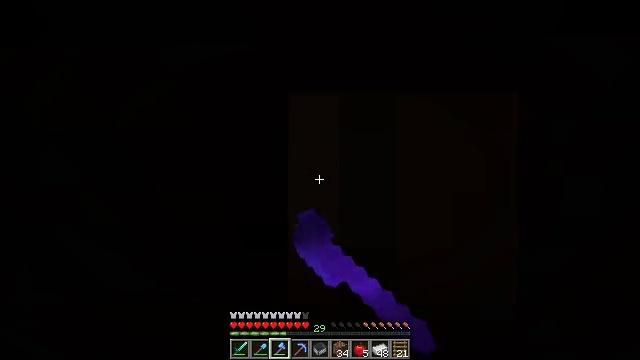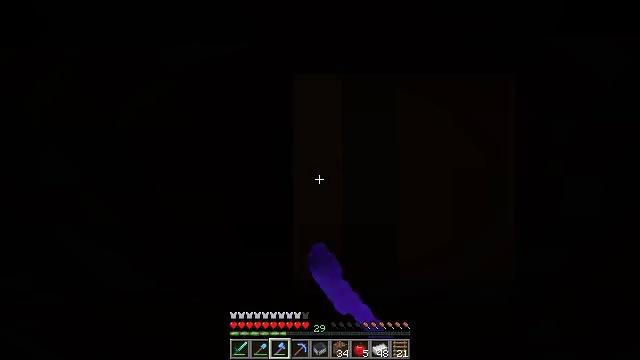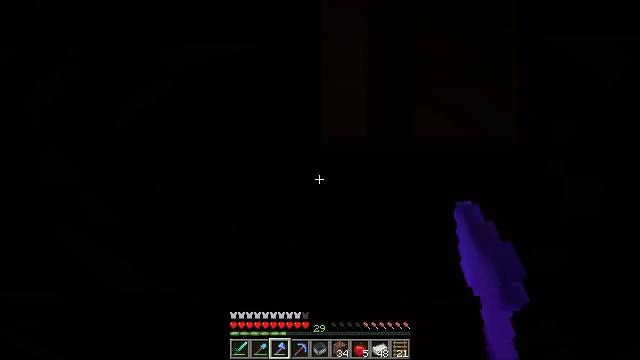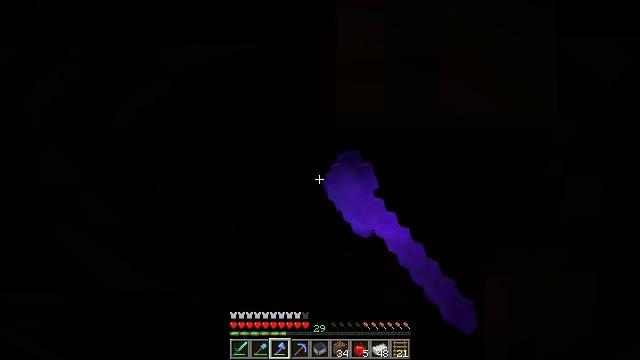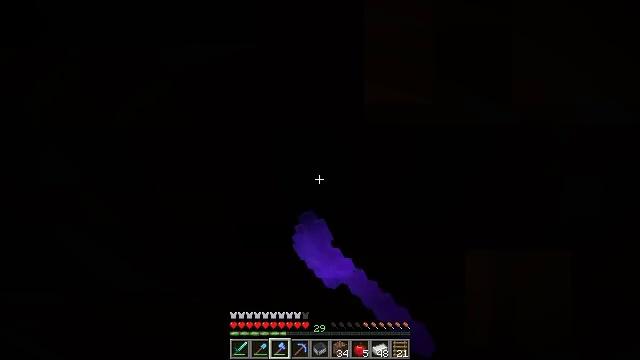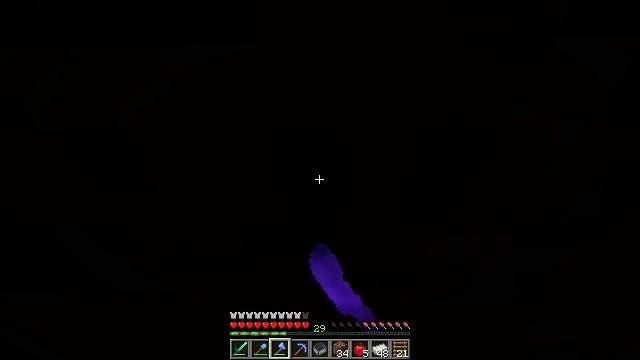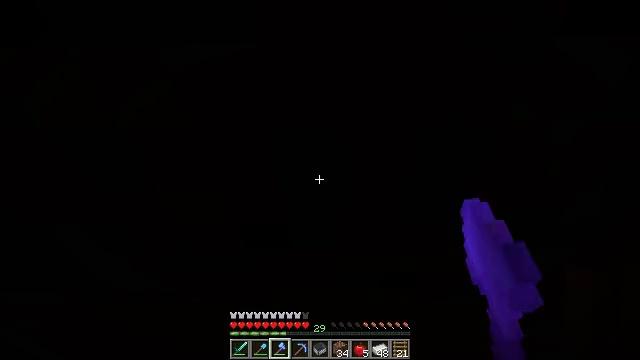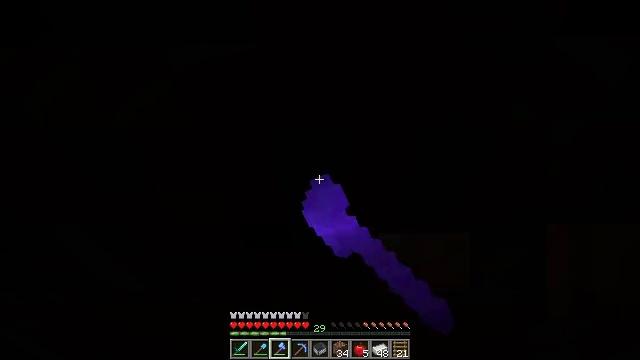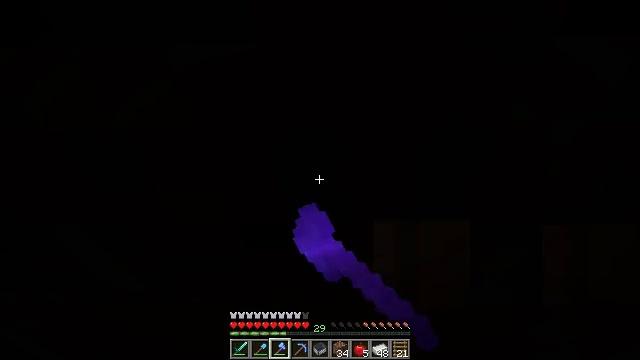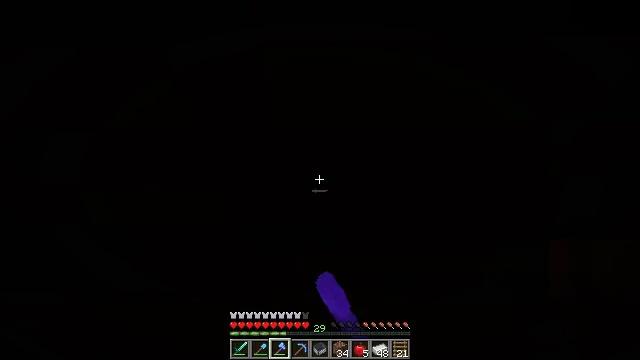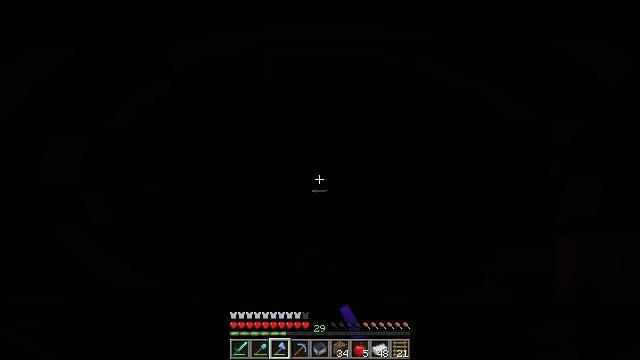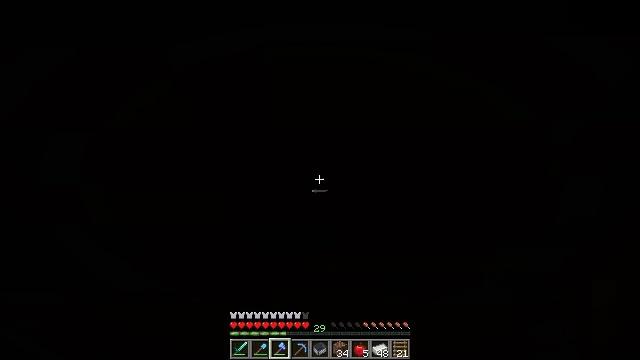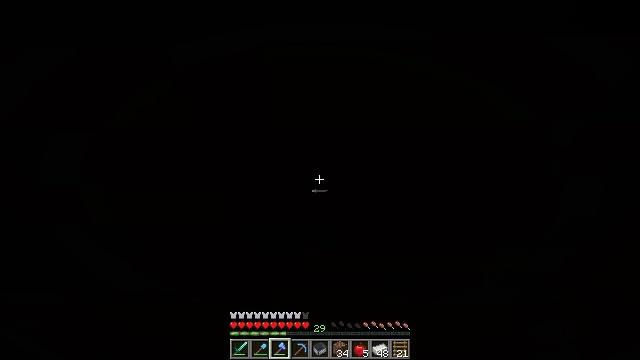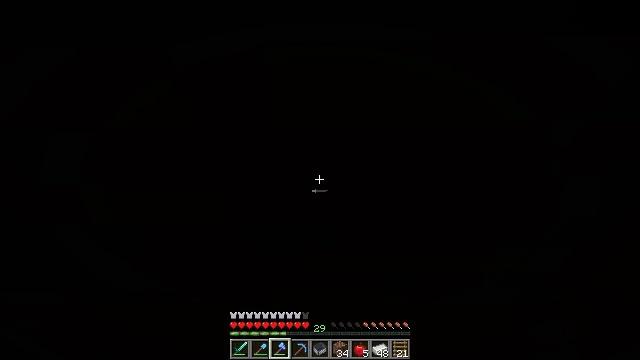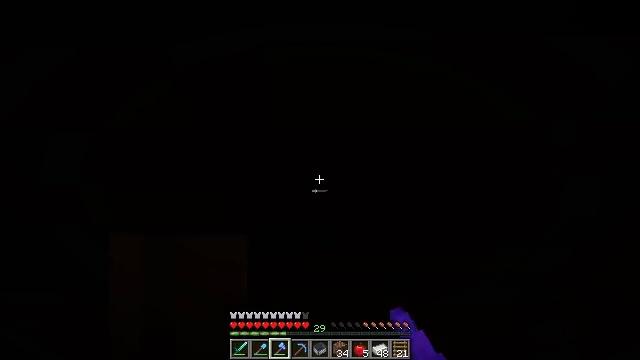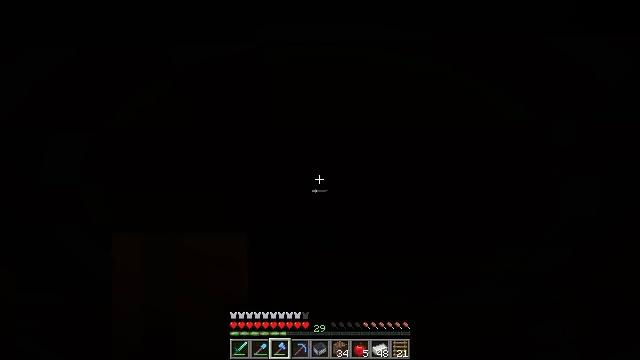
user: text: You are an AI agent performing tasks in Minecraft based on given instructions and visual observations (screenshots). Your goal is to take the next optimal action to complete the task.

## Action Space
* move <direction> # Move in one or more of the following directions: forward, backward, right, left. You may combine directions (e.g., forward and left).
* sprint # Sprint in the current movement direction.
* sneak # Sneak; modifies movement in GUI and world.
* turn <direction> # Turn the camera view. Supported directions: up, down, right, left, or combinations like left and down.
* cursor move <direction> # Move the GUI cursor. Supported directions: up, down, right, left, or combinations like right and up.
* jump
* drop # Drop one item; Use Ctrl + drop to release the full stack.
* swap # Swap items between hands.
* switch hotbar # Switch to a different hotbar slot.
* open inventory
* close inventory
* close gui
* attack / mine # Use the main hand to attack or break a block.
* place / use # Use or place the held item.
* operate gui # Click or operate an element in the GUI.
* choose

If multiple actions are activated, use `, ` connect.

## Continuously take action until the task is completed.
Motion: motion action
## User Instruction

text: Destroy the barrel to use elsewhere.
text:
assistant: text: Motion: move forward, attack / mine, jump
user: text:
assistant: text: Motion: move forward, attack / mine, jump
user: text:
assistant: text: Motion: move forward, attack / mine, jump
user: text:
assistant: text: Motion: move forward, attack / mine, jump
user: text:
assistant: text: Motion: move forward, attack / mine, jump
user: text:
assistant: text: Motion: move forward, attack / mine, jump
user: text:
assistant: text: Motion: move forward, attack / mine, jump
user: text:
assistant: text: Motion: move forward, attack / mine, jump
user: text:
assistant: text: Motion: move forward, jump
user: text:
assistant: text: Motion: move forward, jump
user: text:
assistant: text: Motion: move forward, jump
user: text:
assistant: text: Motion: move forward, jump
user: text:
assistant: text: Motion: move forward, attack / mine, jump
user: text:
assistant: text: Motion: move forward, attack / mine, jump
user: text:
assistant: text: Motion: move forward, attack / mine, jump
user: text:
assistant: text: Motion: move forward, attack / mine, jump
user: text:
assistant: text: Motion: move forward, attack / mine, jump
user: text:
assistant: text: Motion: move forward, attack / mine, jump
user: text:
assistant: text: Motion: move forward, attack / mine, jump
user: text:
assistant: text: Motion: move forward, attack / mine, jump
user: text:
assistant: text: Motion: move forward, attack / mine, jump
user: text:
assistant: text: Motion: move forward, attack / mine, jump
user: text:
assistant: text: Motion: move forward, attack / mine, jump
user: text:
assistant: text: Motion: move forward, attack / mine, jump
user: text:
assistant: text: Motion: move forward, attack / mine, jump
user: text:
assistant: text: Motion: move forward, attack / mine, jump
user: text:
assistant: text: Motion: move forward, attack / mine, jump
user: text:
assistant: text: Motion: move forward, attack / mine, jump
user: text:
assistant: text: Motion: move forward, attack / mine, jump
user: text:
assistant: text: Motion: move forward, attack / mine, jump